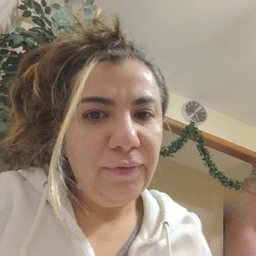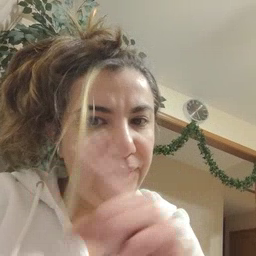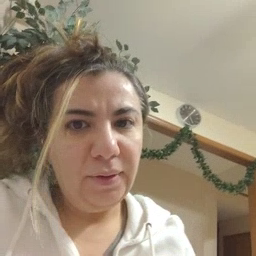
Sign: mouse